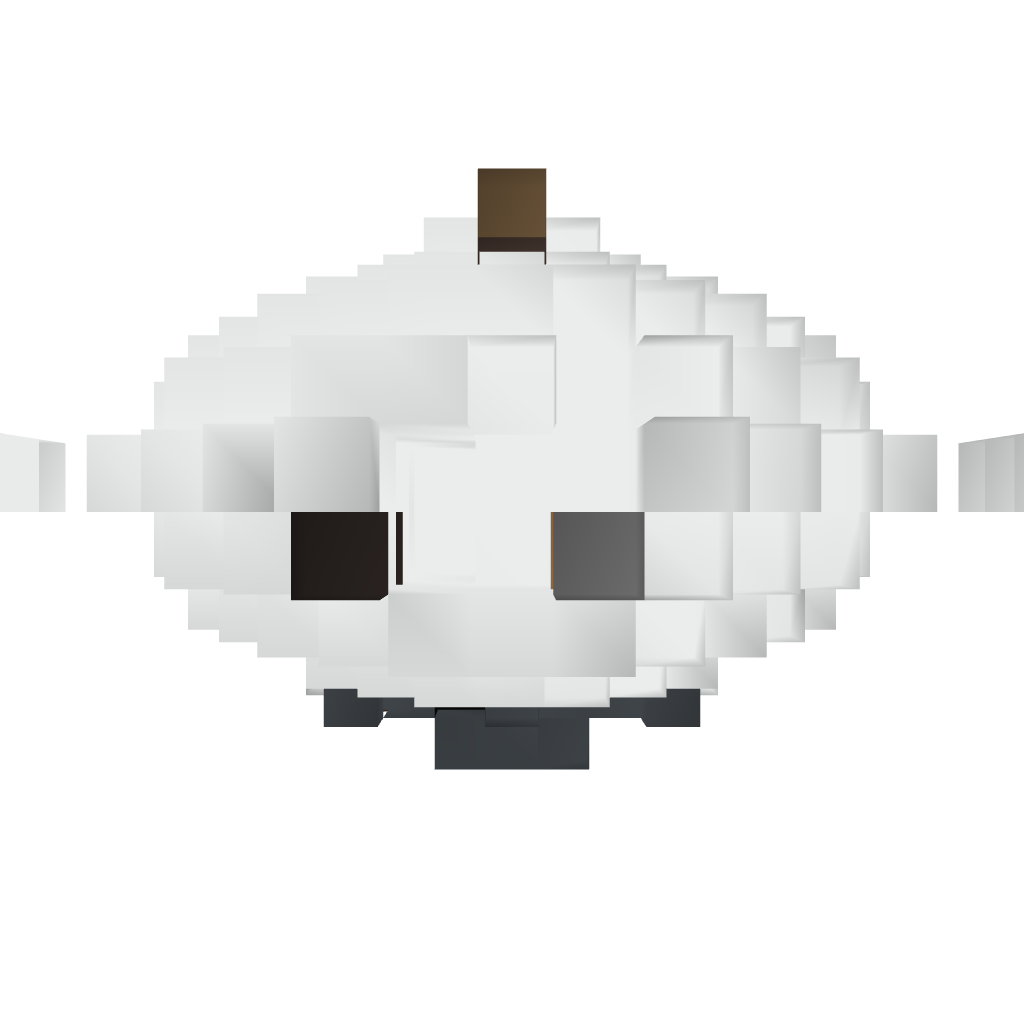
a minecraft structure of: Moa-Class Autogun Frigate Airship